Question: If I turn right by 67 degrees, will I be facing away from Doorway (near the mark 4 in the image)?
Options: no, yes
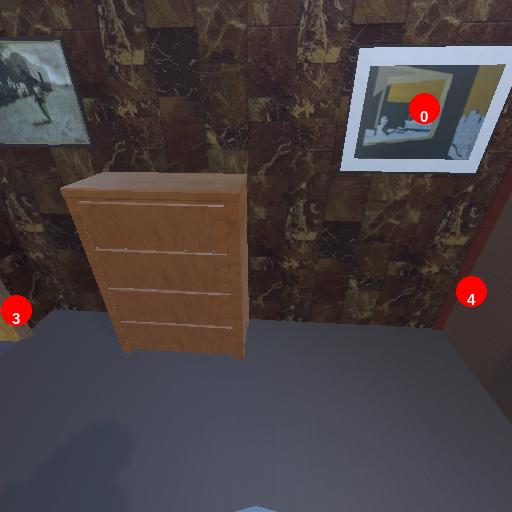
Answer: no